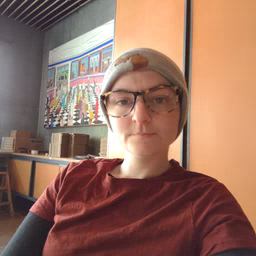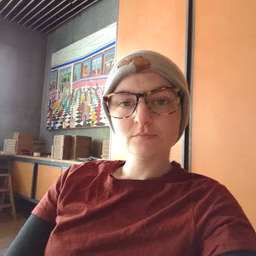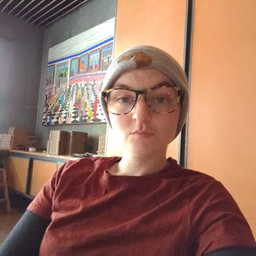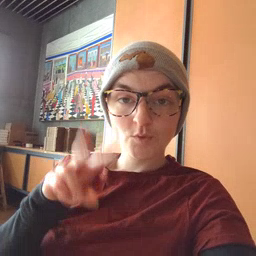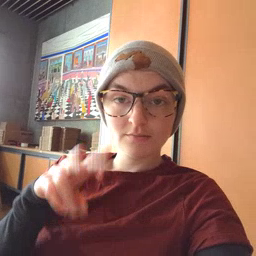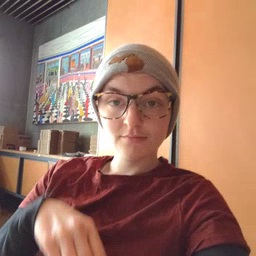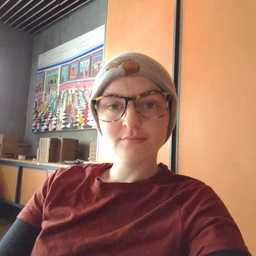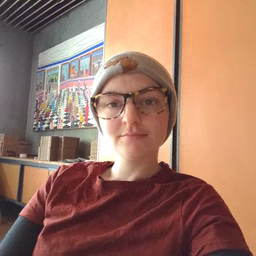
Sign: read